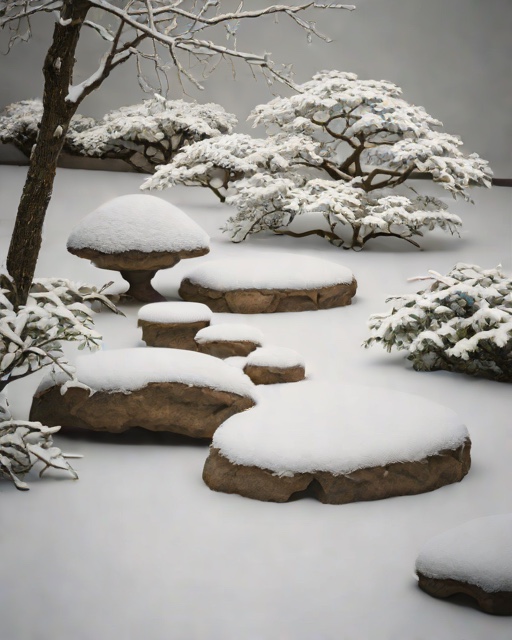
Category: Winter